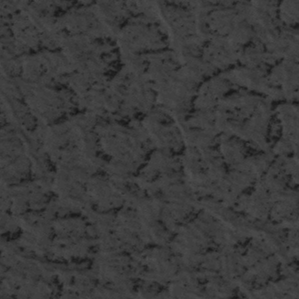
Label: frost